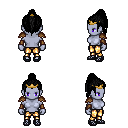
a pixel art fantasy rpg character, female body template, dark elf, purple skin, leather shoulder armor, gold greaves, black long topknot hairstyle, gold tiara, cloth bracers, ghillies, four views (front, back, left, right), 2x2 character sprite sheet, small pixel art, hard edges, no anti-aliasing